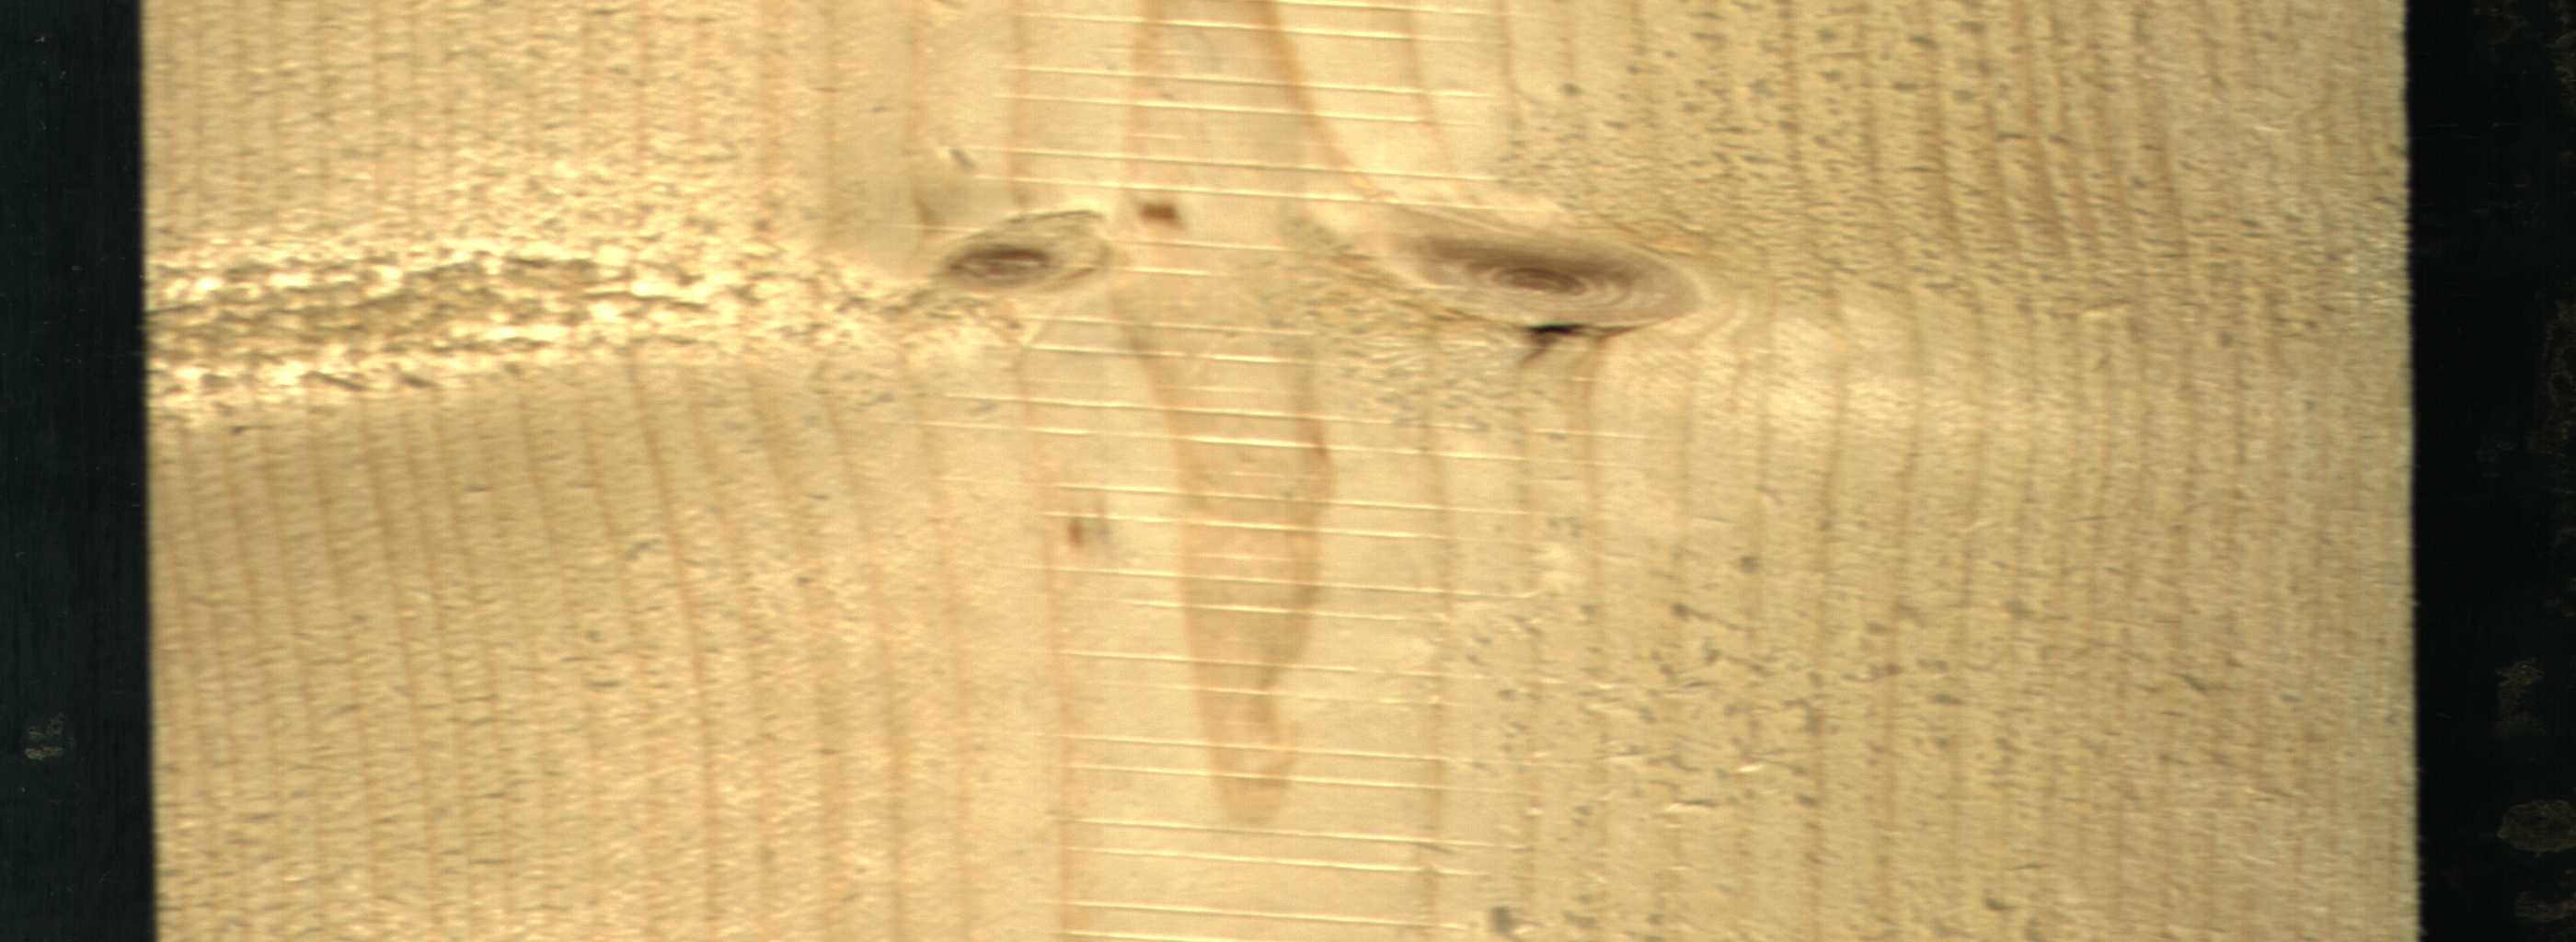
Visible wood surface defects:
Live_Knot
Live_Knot